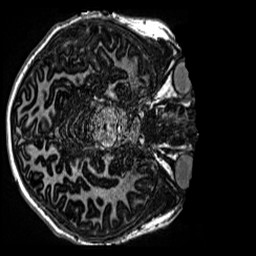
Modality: MP2RAGE
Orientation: axial
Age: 12
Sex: male
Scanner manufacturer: siemens
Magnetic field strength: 3 T
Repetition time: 4 s
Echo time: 0.00299 s